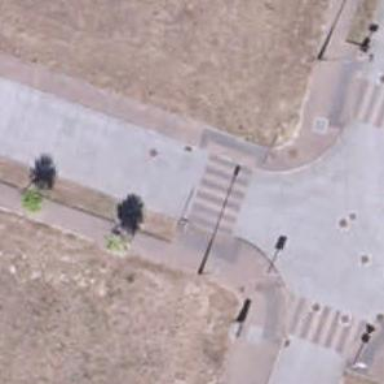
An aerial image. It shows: Zebra crossing on the road.